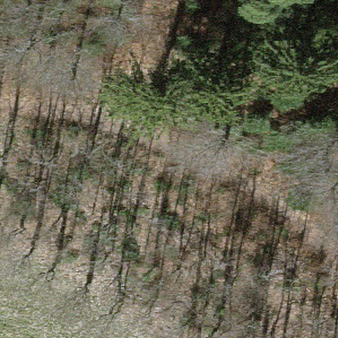
Label: other